Aerial crown-view tile of a tropical tree (Barro Colorado Island, Panama), acquired 20240918:
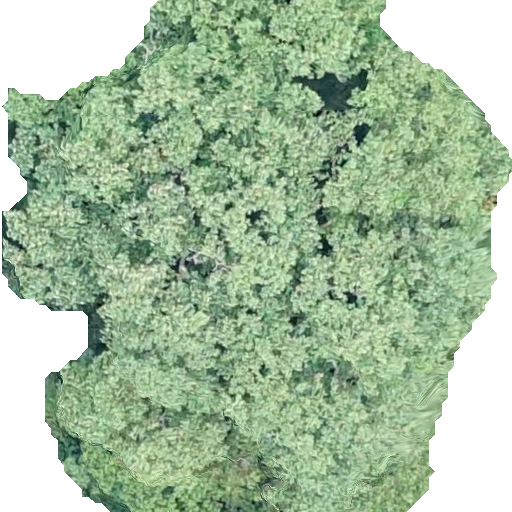
Species: Hieronyma alchorneoides
GBIF accepted scientific name: Hieronyma alchorneoides
Crown area: 337.914 m²